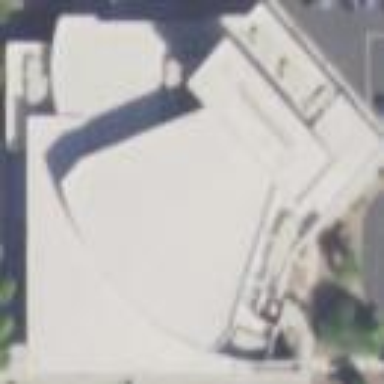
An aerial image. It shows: Public theater building.